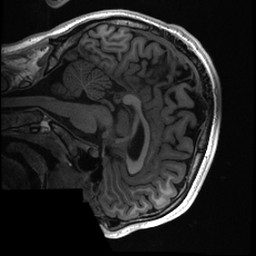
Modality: T1w
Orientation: sagittal